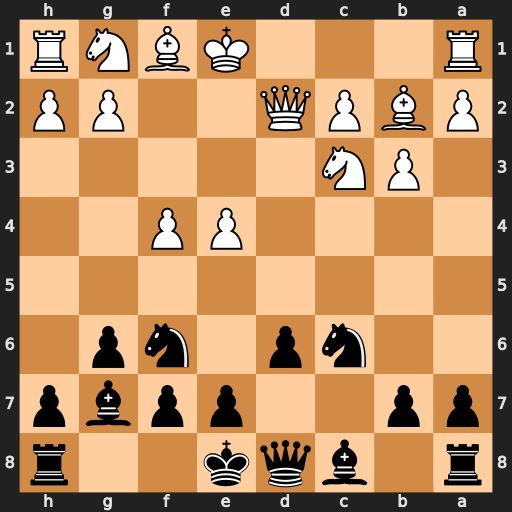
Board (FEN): r1bqk2r/pp2ppbp/2np1np1/8/4PP2/1PN5/PBPQ2PP/R3KBNR
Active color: b
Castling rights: KQkq
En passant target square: -
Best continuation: Nxe4 Nxe4 Bxb2